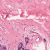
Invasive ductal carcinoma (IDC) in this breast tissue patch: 0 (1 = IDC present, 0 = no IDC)